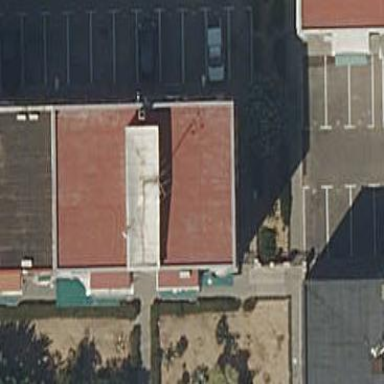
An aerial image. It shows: Residential building.